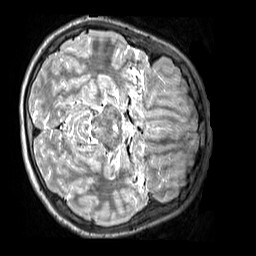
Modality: T2w
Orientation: axial
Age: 11
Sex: male
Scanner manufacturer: siemens
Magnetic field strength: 3 T
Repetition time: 3.2 s
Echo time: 0.408 s